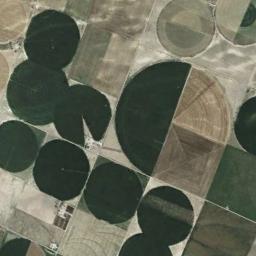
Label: circular_farmland